Question: I have a Grails 2.2.0 project, created the pom.xml for it via ''grails create-pom com.mycompany''.
pom.xml: <URL>
Without modifications to the pom.xml, I run ''mvn package'' with and getting the error below, while with it would work fine.
'''
$ java -version
java version "1.7.0_11"
Java(TM) SE Runtime Environment (build 1.7.0_11-b21)
Java HotSpot(TM) 64-Bit Server VM (build 23.6-b04, mixed mode)
$ mvn -version
Apache Maven 3.0.3 (r1075438; 2011-03-01 01:31:09+0800)
Maven home: /usr/share/maven
Java version: 1.7.0_11, vendor: Oracle Corporation
Java home: /Library/Java/JavaVirtualMachines/jdk1.7.0_11.jdk/Contents/Home/jre
Default locale: en_US, platform encoding: UTF-8
OS name: "mac os x", version: "10.7.4", arch: "x86_64", family: "mac"
$ echo $JAVA_HOME
/Library/Java/JavaVirtualMachines/jdk1.7.0_11.jdk/Contents/Home
$ mvn package
[INFO] Scanning for projects...
[ERROR] The build could not read 1 project -> [Help 1]
[ERROR]
[ERROR] The project com.company:company-projectname:0.1 (/Users/myuser/Projects/com.company.web/pom.xml) has 2 errors
[ERROR] Unresolveable build extension: Plugin org.grails:grails-maven-plugin:2.2.0 or one of its dependencies could not be resolved: Could not find artifact com.sun:tools:jar:1.6 at specified path /Library/Java/JavaVirtualMachines/jdk1.7.0_11.jdk/Contents/Home/jre/bundle/Classes/classes.jar -> [Help 2]
[ERROR] Unknown packaging: grails-app @ line 8, column 16
[ERROR]
[ERROR] To see the full stack trace of the errors, re-run Maven with the -e switch.
[ERROR] Re-run Maven using the -X switch to enable full debug logging.
[ERROR]
[ERROR] For more information about the errors and possible solutions, please read the following articles:
[ERROR] [Help 1] http://cwiki.apache.org/confluence/display/MAVEN/ProjectBuildingException
[ERROR] [Help 2] http://cwiki.apache.org/confluence/display/MAVEN/PluginResolutionException
'''
Folder ~/.m2/repository/grails-maven-plugin:

My environment:
- - - - -
Relevant java tools section in my pom.xml:
'''
<profiles>
<profile>
<id>tools</id>
<activation>
<property>
<name>java.vendor</name>
<value>Sun Microsystems Inc.</value>
</property>
</activation>
<dependencies>
<dependency>
<groupId>com.sun</groupId>
<artifactId>tools</artifactId>
<version>${java.version}</version>
<scope>system</scope>
<systemPath>${java.home}/../lib/tools.jar</systemPath>
</dependency>
</dependencies>
</profile>
</profiles>
'''
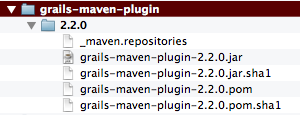
Answer: It seems to be a known issue and reportedly still happening in Grails 2.2.0 on Mac OS X.
<URL>